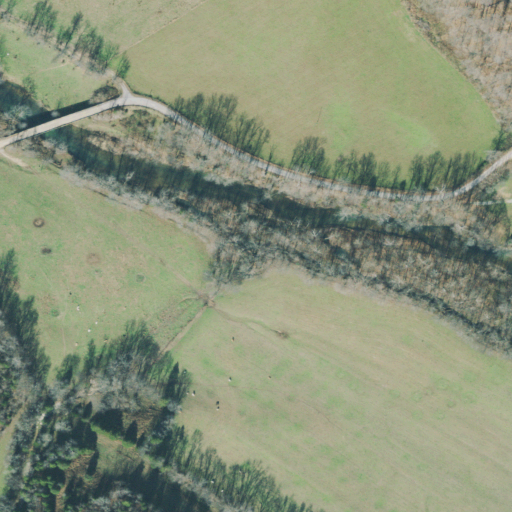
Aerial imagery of valley in Tennessee named Durham Hollow containing pasture, deciduous forest, open development, woody wetlands, and low intensity development